Field crop: maize
Growth stage: 2
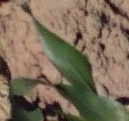
Species: maize